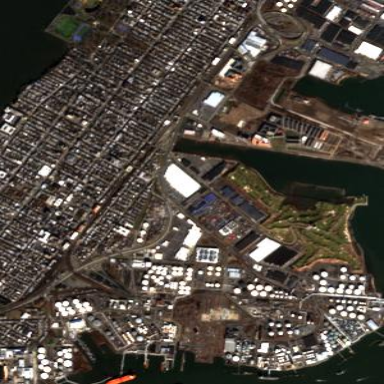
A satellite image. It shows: Industrial area.